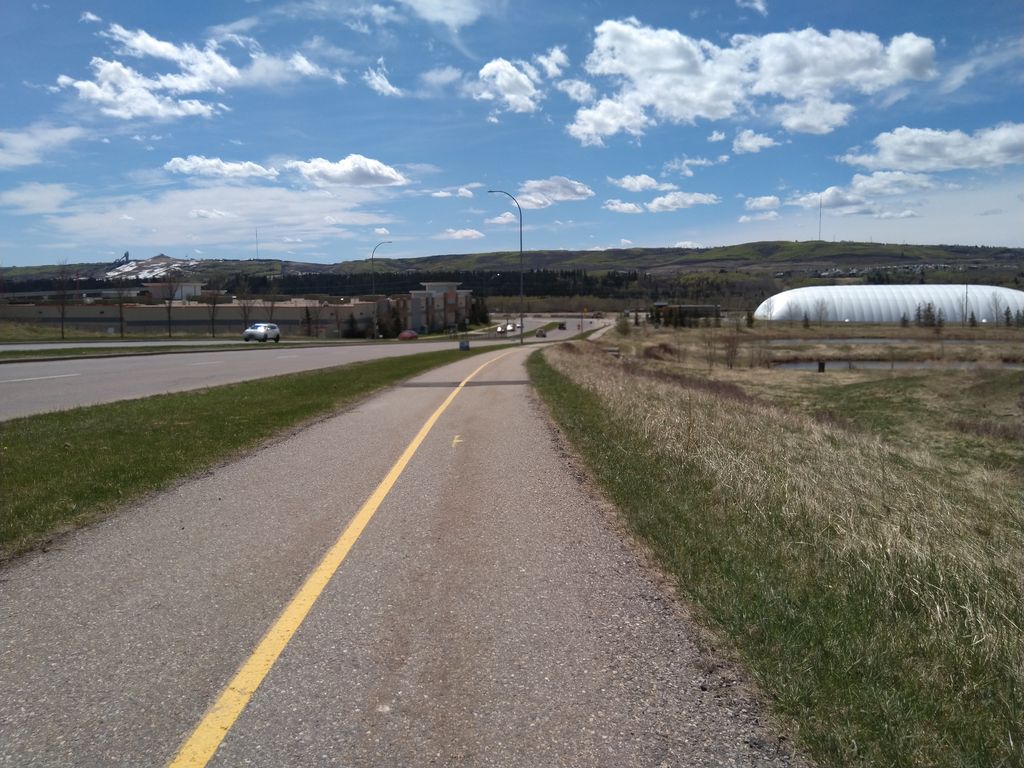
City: calgary